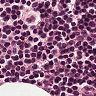
Metastatic tissue present: no